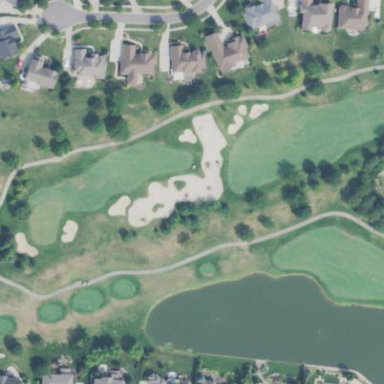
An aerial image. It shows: Sand bunker on golf course.